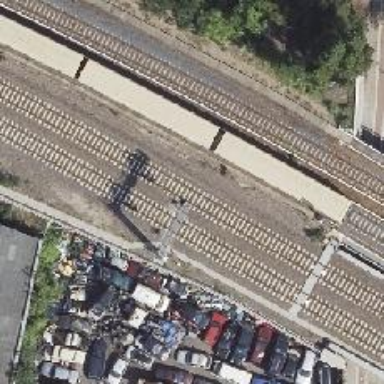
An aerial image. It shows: Railway signal.